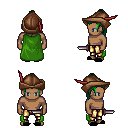
a pixel art fantasy rpg character, male body template, human, dark skin, green cape, gold greaves, green long topknot hairstyle, leather cap, black slippers, dagger, four views (front, back, left, right), 2x2 character sprite sheet, small pixel art, hard edges, no anti-aliasing